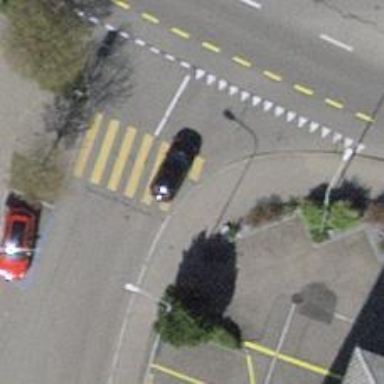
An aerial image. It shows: Road with "give way" sign.